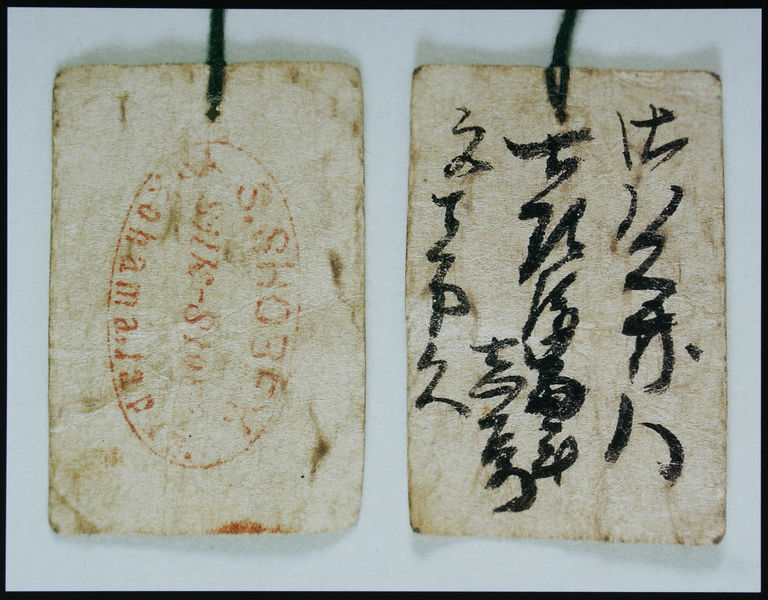
Titel: Etikett eines Morgenrocks
Künstler: Shiino Shobey Silk Store
Standort: Kyoto (Japan)
Institution: Kyoto Costume Institute
Schlagwörter: schatten, weiß, grau, hintergrund, holz, licht, schmuck, schwarz, symbol, zeichen, rot, muster, ornament, alt, band, schnur, seide, oval, japan, schrift, papier, zwei, abstrakt, kette, grafik, klein, linien, tafel, kordel, japanisch, schriftzeichen, abstraktion, foto, schild, tusche, hängen, zettel, rückseite, hinten, asien, druck, loch, schilder, text, buchstaben, ketten, plakette, asiatisch, stempel, kunst, chinesisch, china, pergament, anhänger, amulett, farbfoto, schnurr, lich, vierecke, post, vorne, etikett, kalligrafie, täfelchen, aufhänger, print, amulet, export, inschirft, klassifizierung, kleideranhänger, postzeichen, silk, talisman, warenzeichen, chinesische schriftzeichen